Question: I am plotting multiple lines inside a loop using 'hold(Ax, 'on')'. To manage the legend updating each time a new line is added, I am appending my legends as:
'reshape(sprintf('Zone #%02d',1:ii), 8, ii)''
Where 'ii' is the loop iteration counter. This produces the legend entries as 'Zone #01', 'Zone #02', 'Zone #03' etc.
Now, instead of above entries, I want to produce the legend entries as 'Zone # 1 and 2 Intersection', 'Zone # 2 and 3 Intersection', 'Zone # 3 and 4 Intersection' etc. To get this pattern I did something like 'reshape(sprintf('Zone # %01d and %01d Intersection', 1:ii, 2:ii + 1), 27, ii)', but it messes up the consistency in numbering pattern if 'ii' is greater than '3' as shown below:

Can you spot where am I going wrong? Thanks as always!
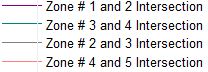
Answer: Yes - the way Matlab interprets your statement, it will first "consume" the entire first array, then the second. So if you say
'''
sprintf('%d %d ', 1:5, 2:6)
'''
the output will be
'''
1 2 3 4 5 2 3 4 5 6
'''
It just so happens that you are getting it "almost right" for a little bit because of the way you were trying to do things and that became confusing.
The correct way to achieve what you want is make sure that the order in which variables are consumed by matlab is the order you need. An example of doing this would be
'''
sprintf('%d %d ', [1:3; 2:4])
'''
When matlab accesses the array you created
'''
1 2 3
2 3 4
'''
It does so by going down the colums - so it sees
'''
1 2 2 3 3 4
'''
To generate the legend you want, use
'''
reshape(sprintf('Zone # %01d and %01d Intersection', [1:ii; 2:ii + 1]), 27, ii)'
'''
Which results in
'''
Zone # 1 and 2 Intersection
Zone # 2 and 3 Intersection
Zone # 3 and 4 Intersection
Zone # 4 and 5 Intersection
Zone # 5 and 6 Intersection
'''
for 'ii = 5' . Note I transposed the output of the 'reshape' to achieve this (that's the ''' at the end of the line)